Field crop: tomato
Growth stage: 2
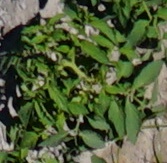
Species: tomato